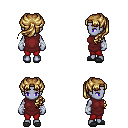
a pixel art fantasy rpg character, female body template, dark elf, purple skin, maroon tunic, red pants, blonde princess hairstyle, white cloth bandages, gray slippers, four views (front, back, left, right), 2x2 character sprite sheet, small pixel art, hard edges, no anti-aliasing